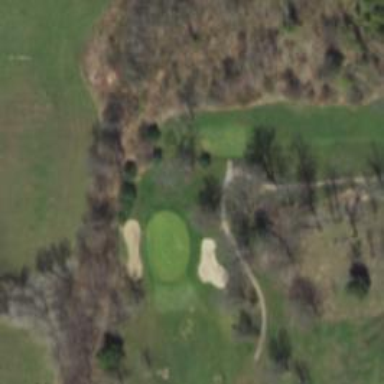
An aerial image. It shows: Golf tee on grassy land.